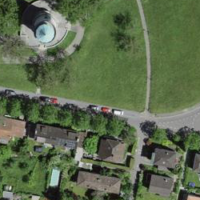
EUNIS habitat code: 53
Species observed at this site:
Corvus corone
Cyanistes caeruleus
Spiraea japonica
Sturnus vulgaris
Passer domesticus
Fringilla coelebs
Sylvia atricapilla
Strix aluco
Turdus merula
Columba palumbus
Parus major
Erithacus rubecula
Porcellio scaber
Pica pica
Ciconia ciconia